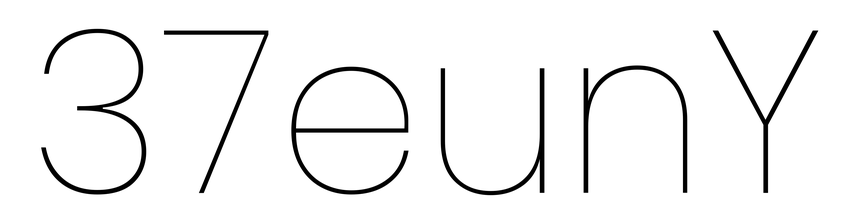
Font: Poppins-Thin